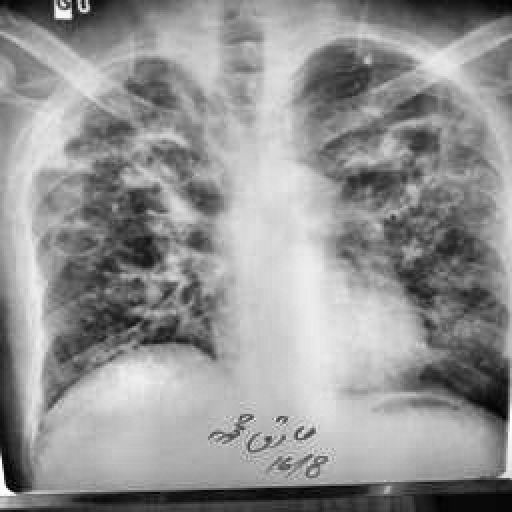
Finding: TUBERCULOSIS